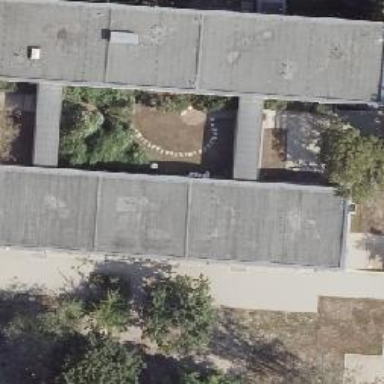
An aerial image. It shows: School.